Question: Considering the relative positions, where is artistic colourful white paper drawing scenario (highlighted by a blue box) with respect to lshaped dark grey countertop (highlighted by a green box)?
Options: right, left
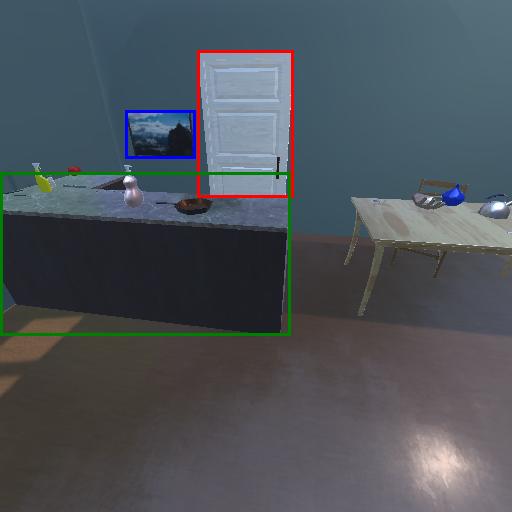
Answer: right